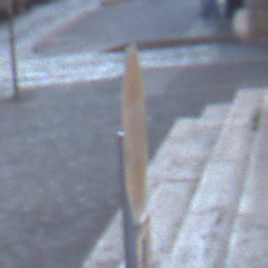
Verkehrszeichen: Stop
Zusatzzeichen unten: VerlaufVorfahrtsstrasse2
Umgebung: Outdoor, Urban
Tageszeit: SunriseSunset
Wetter: Clear
Licht: Natural
Jahreszeit: NotSpecified
Kontrast: MediumContrast